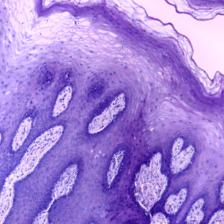
Diagnosis: Normal